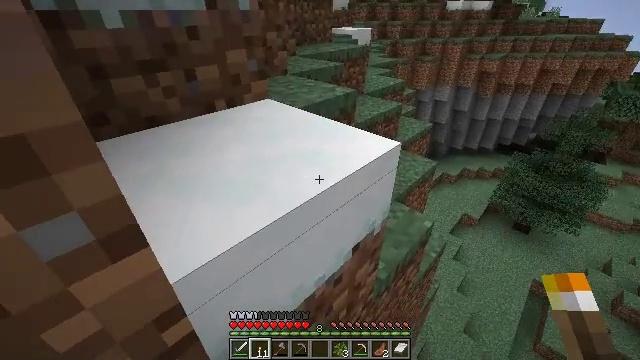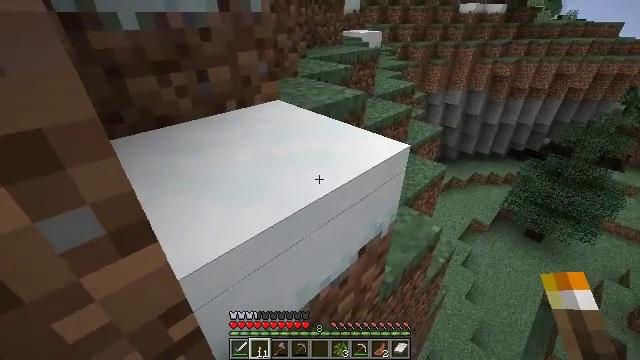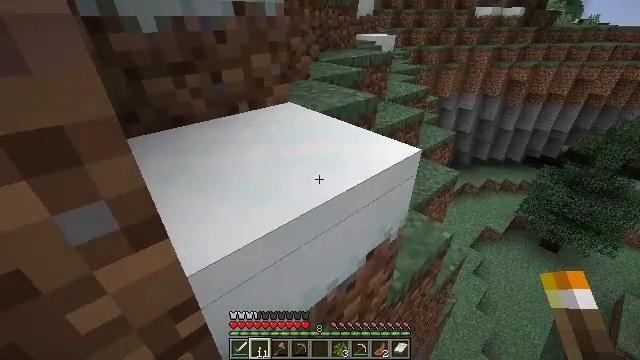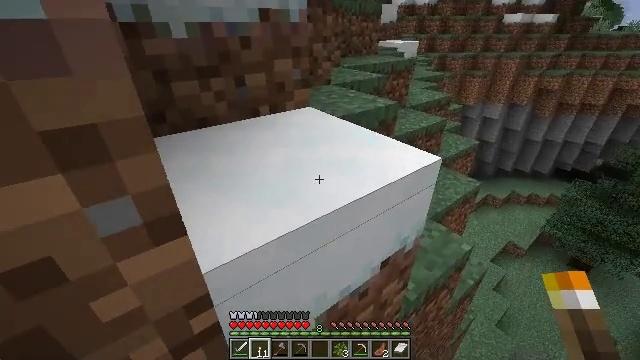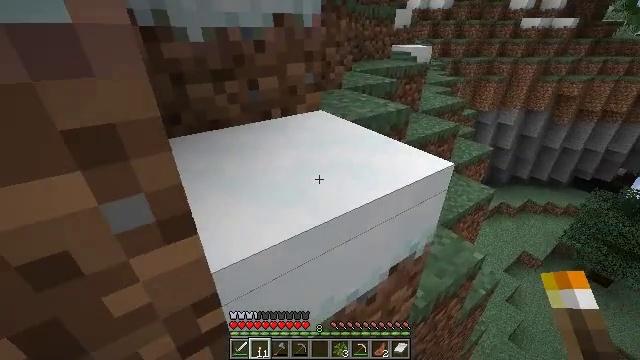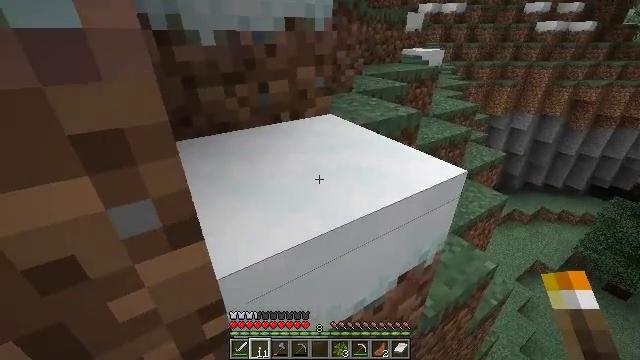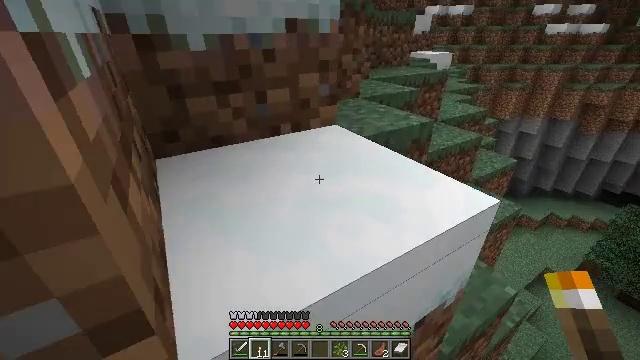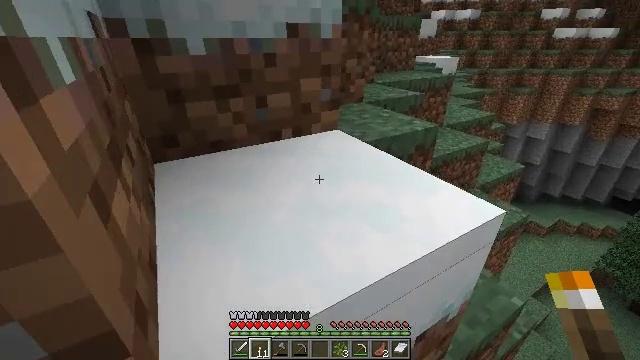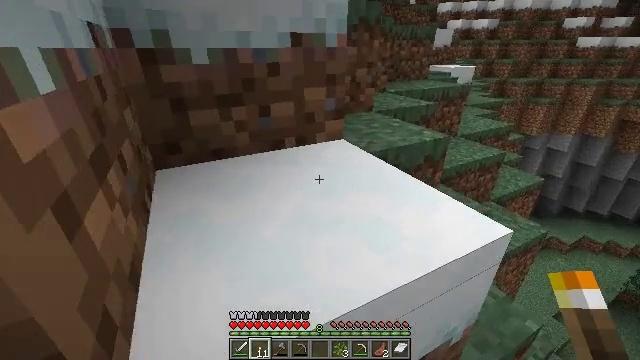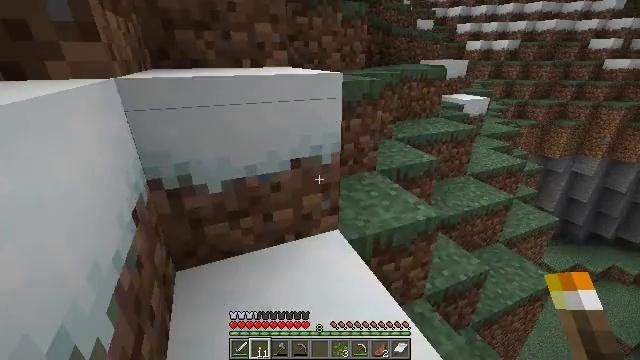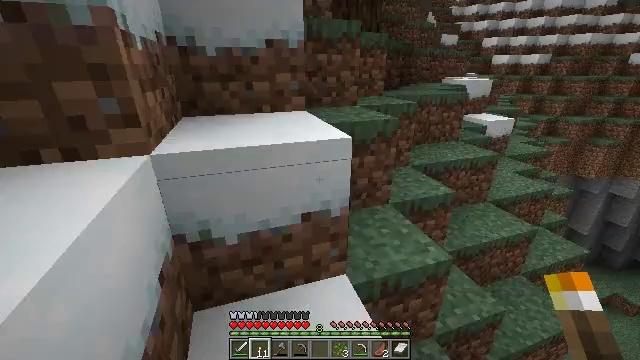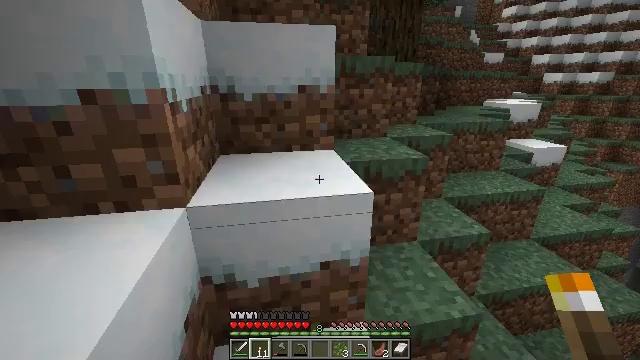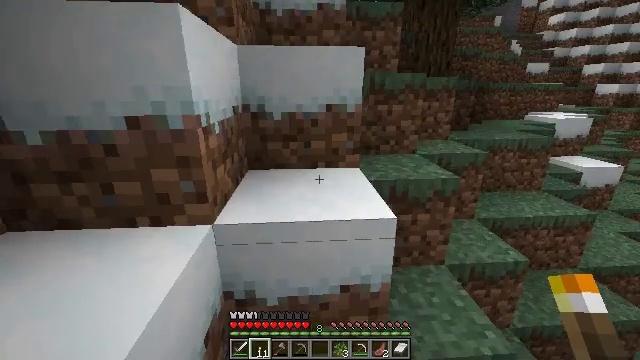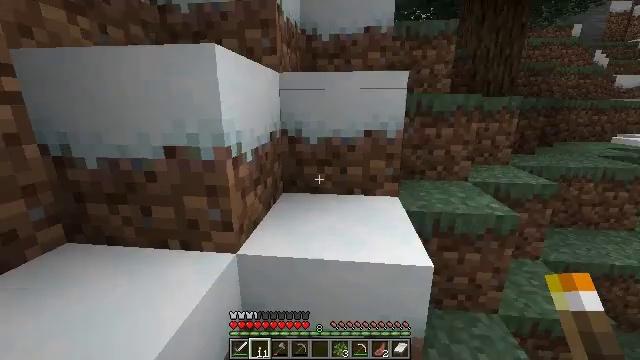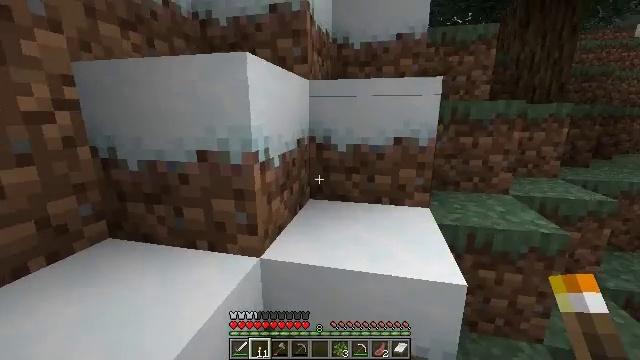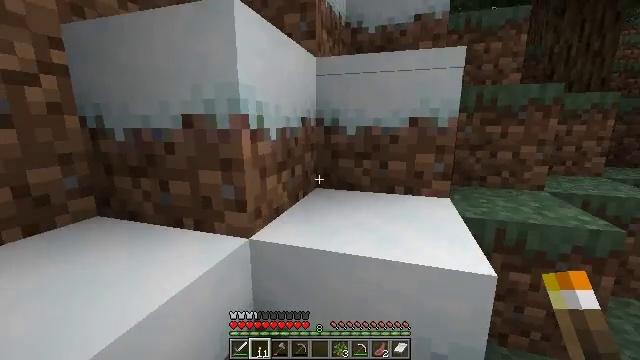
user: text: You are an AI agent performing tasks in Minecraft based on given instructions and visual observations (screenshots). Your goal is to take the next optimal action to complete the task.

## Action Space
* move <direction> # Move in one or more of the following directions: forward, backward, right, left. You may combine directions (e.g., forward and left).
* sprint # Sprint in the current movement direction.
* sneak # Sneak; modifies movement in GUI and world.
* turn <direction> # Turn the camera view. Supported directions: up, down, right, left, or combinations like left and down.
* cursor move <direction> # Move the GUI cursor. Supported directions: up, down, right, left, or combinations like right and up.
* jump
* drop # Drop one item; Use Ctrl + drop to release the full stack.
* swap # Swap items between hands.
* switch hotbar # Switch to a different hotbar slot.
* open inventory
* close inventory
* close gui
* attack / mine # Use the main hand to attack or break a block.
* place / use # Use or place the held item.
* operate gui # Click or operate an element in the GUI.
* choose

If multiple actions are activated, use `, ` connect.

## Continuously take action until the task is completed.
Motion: motion action
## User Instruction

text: Harvest the ice from frozen areas.
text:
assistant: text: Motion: turn left
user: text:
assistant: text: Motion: turn left
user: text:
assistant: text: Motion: turn left and up
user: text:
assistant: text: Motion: turn left
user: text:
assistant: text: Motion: move forward, turn left
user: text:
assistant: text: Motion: move forward, turn left
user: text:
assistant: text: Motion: move forward, turn left
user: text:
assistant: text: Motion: move forward, turn left and up, jump
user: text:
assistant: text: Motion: move forward, turn left and up, jump
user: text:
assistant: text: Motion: move forward, turn left and up, jump
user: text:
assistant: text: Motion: move forward, turn left and up, jump
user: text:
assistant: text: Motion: move forward, turn left and up, jump
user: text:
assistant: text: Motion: move forward, turn left and up, jump
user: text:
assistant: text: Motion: move forward, turn left and up, jump
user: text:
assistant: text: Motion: move forward, turn left and up, jump
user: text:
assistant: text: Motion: move forward, jump
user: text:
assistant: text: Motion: move forward, jump
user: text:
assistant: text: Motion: move forward, jump
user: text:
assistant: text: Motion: move forward, jump
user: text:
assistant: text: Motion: move forward, jump
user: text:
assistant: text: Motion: move forward, jump
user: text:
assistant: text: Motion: move forward, jump
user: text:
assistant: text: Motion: move forward, turn up, jump
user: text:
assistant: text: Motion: move forward, turn right and up, jump
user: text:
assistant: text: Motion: move forward, turn up, jump
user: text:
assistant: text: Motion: move forward, turn up, jump
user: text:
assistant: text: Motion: move forward, turn up, jump
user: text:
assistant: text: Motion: move forward, turn up, jump
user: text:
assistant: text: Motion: move forward, turn up, jump
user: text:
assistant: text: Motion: move forward, jump